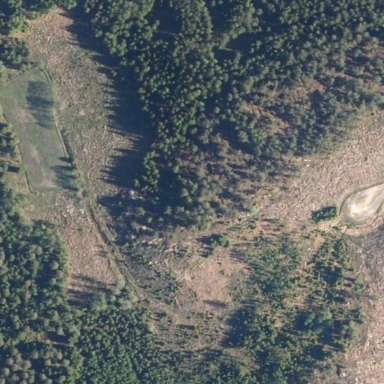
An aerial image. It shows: Clearcut area created by human activity.